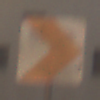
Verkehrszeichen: RichtungstafelnInKurvenKleinLinks
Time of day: MorningAfternoon
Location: Outdoor (Urban)
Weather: Clear
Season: NotSpecified
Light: Natural